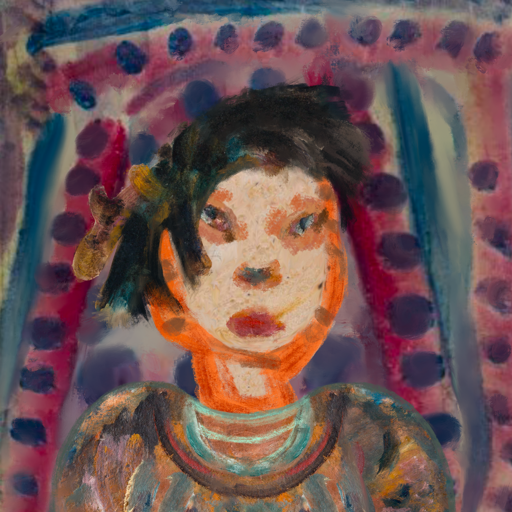
Background: HillGirl, Head And Neck Front: Rupkatha, Face Front: Boggyland, Bust: Boggyland, Hair Front: Pipe, Head Accessory: Blank, Second Necklace: Blank, Necklace: Blank, Baby: Blank